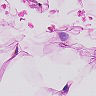
Metastatic tissue present: no